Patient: sex F, age 31
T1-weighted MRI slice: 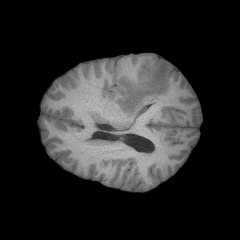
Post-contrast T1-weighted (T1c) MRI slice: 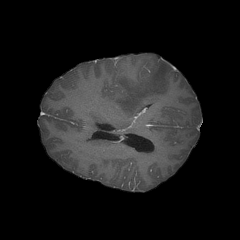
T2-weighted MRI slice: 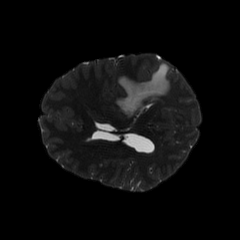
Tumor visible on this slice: yes
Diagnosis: Glioblastoma, IDH-wildtype
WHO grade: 4